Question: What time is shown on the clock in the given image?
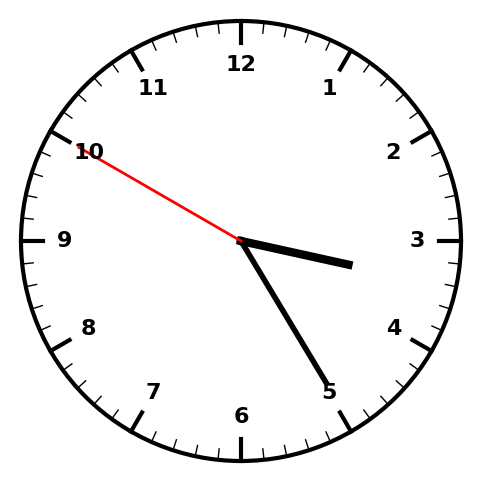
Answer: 03:24:50